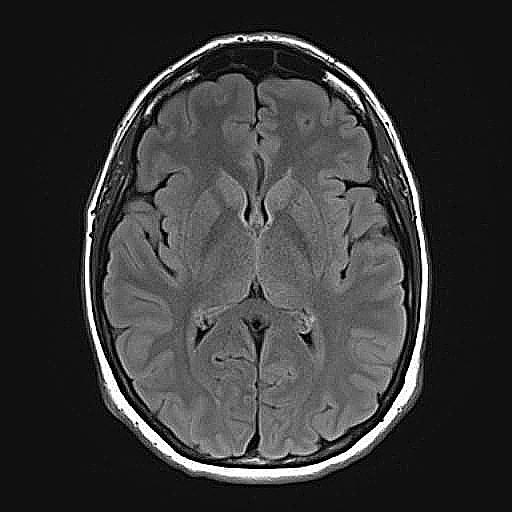
Label: notumor